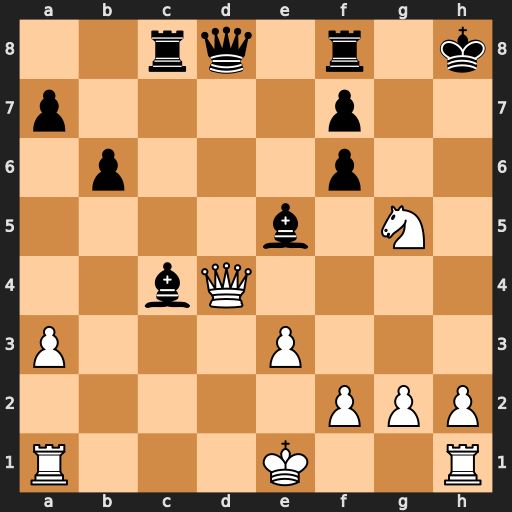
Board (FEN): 2rq1r1k/p4p2/1p3p2/4b1N1/2bQ4/P3P3/5PPP/R3K2R
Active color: w
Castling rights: KQ
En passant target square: -
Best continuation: Qh4+ Kg7 Qh7#